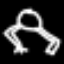
Label: frog